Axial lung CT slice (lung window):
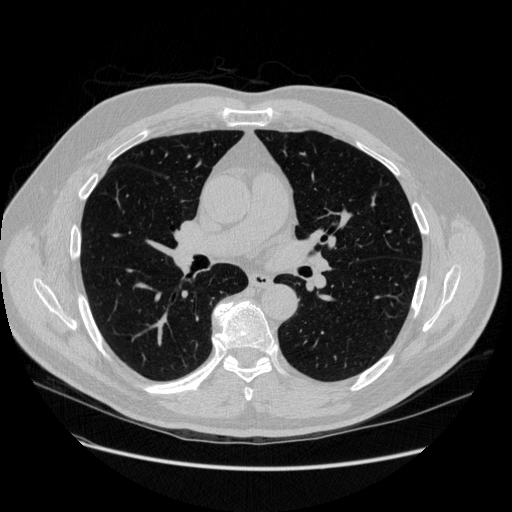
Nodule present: no